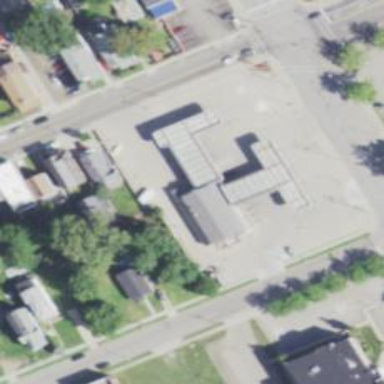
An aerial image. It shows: Convenience shop.